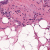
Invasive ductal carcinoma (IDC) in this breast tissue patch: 0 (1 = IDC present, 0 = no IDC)